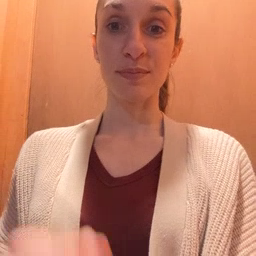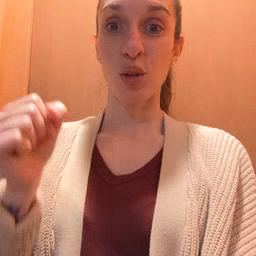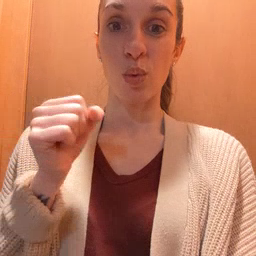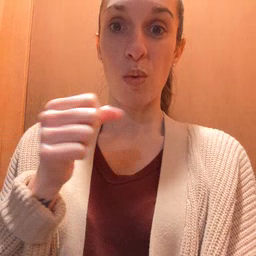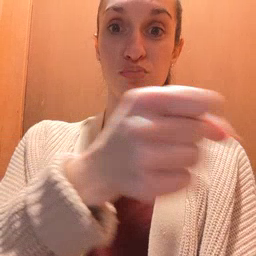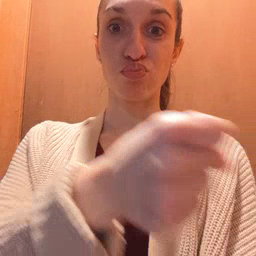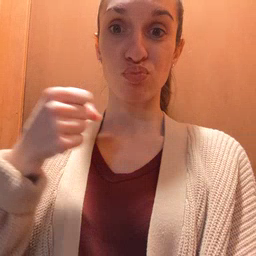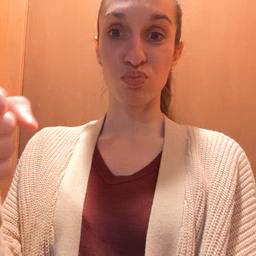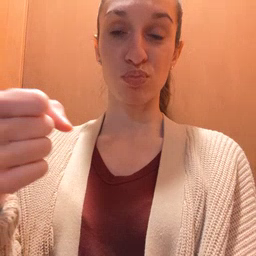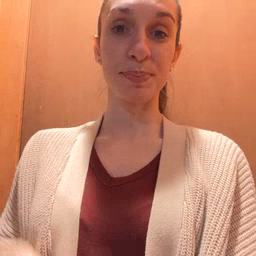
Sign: refrigerator